Current action and preconditions to check: path_clear

Your task: For each precondition in the list above, predict whether it will hold at this action.

Consider the current scene as observed from the mobile robot's camera, and analyze the predicted future states of all dynamic agents (e.g., people, animals, vehicles, or any moving entities) within the NEXT SECOND.

IMPORTANT: Only answer "very likely" if you are absolutely certain—based on strong, clear evidence—that a dynamic agent will violate the precondition in the predicted future state. Do NOT answer "very likely" for unlikely, ambiguous, or low-probability risks.

Ask yourself for each precondition: Is there a high probability, with clear and convincing evidence, that the predicted future states of any dynamic agent will interfere with the predicted future state of the currently executing action within the NEXT SECOND, causing that precondition to fail?

Assess the risk level based on these predictions. Use "likely" or "very likely" if motions create a clear risk of interference.

Use "neutral" or "improbable" if agents are nearby but their predicted paths are clearly diverging or non-conflicting.

Failure Risk Categories: "very improbable", "improbable", "neutral", "likely", "very likely"

Answer Format: Output ONLY the probability_of_failure value from these categories: "very improbable", "improbable", "neutral", "likely", "very likely"

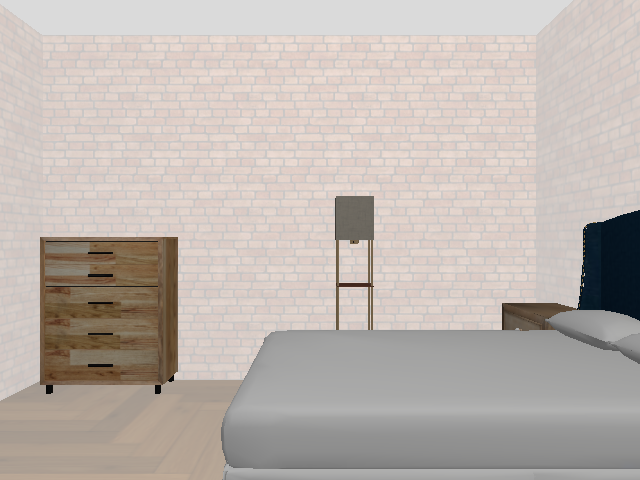

Answer: very improbable